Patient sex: F
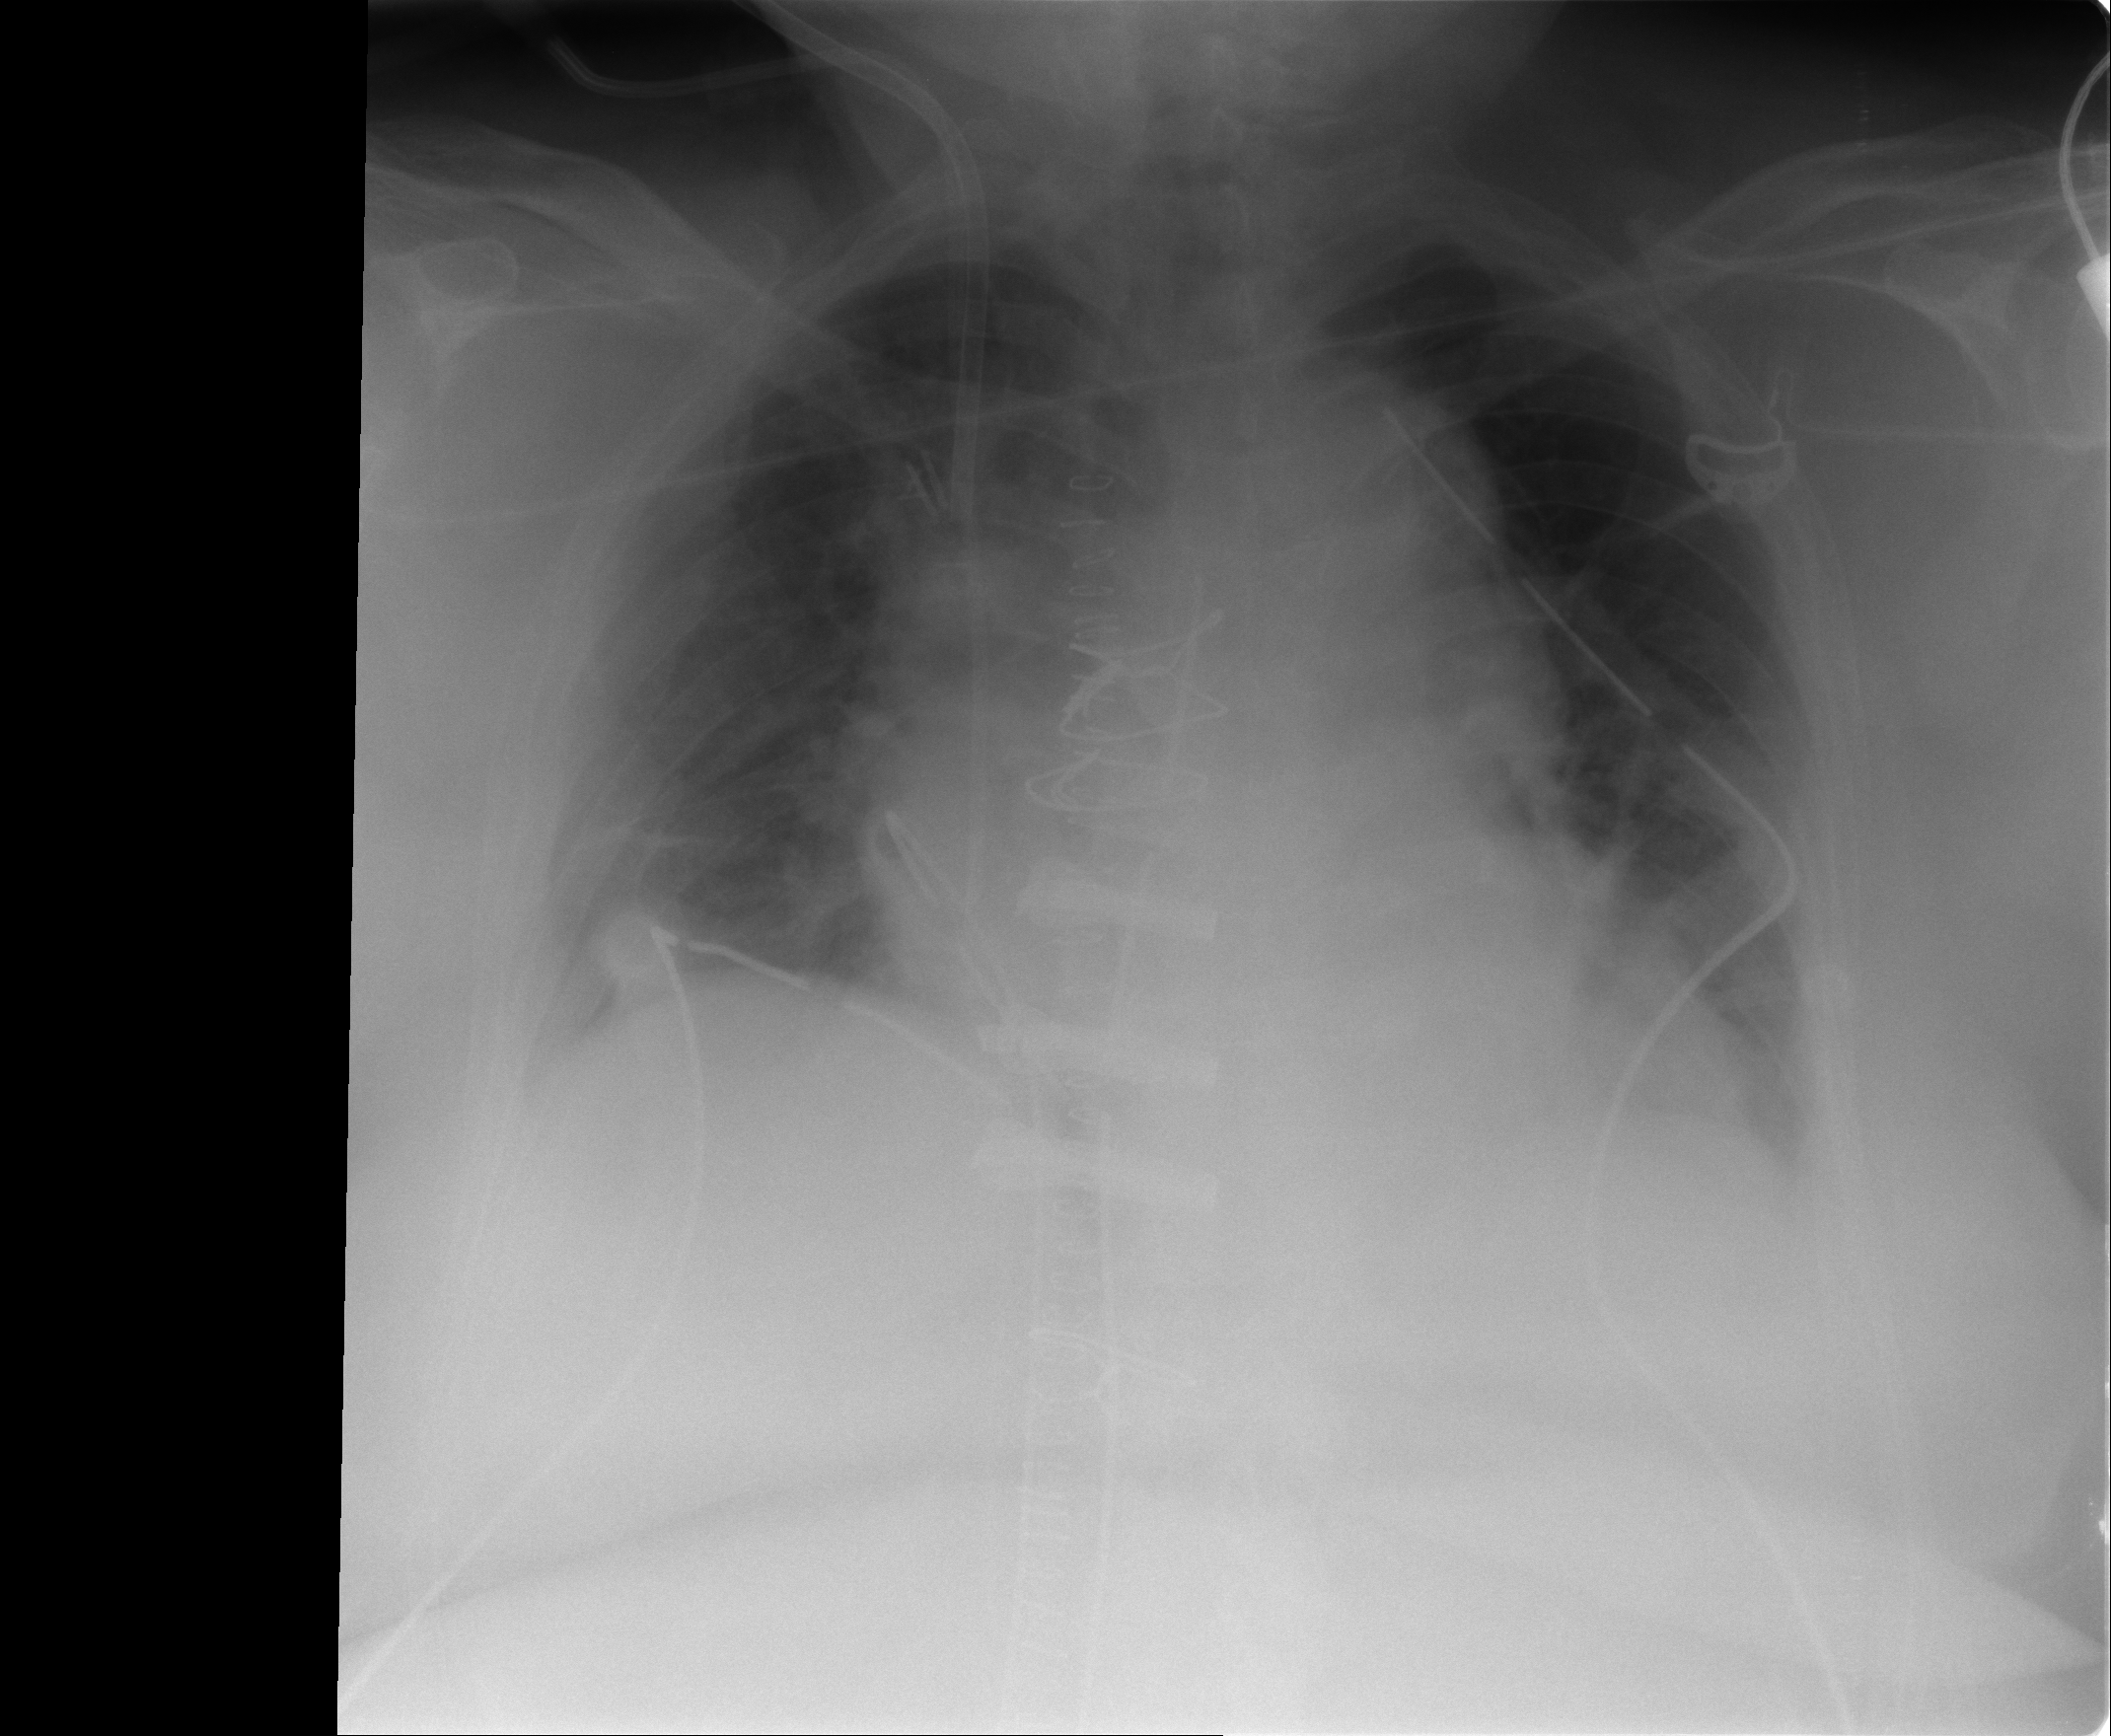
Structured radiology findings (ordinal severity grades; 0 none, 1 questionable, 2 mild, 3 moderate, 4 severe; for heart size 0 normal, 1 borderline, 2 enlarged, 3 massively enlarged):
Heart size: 2
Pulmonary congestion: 2
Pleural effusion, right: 1
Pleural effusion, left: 1
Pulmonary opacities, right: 0
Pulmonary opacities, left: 1
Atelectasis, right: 2
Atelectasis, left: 2